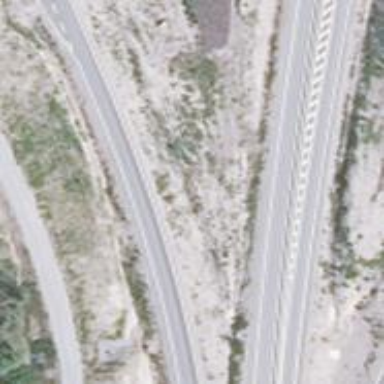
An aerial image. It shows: Trunk link highway.